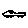
Label: car